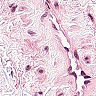
Metastatic tissue present: no